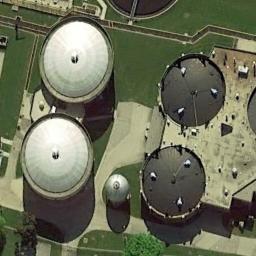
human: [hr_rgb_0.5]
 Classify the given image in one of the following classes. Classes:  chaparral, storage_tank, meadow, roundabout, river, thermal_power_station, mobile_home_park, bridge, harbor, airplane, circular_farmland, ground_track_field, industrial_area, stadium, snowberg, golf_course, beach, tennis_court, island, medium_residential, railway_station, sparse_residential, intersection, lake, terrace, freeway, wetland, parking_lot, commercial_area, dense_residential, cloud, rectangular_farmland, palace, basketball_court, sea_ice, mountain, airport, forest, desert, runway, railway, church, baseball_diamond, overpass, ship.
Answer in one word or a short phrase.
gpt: storage_tank